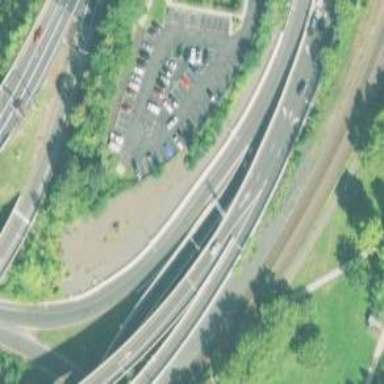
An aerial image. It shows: Asphalt busway.